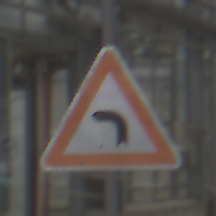
Verkehrszeichen: KurveLinks
Umgebung: Roofed, Special
Tageszeit: Midday
Wetter: Overcast
Licht: Natural
Jahreszeit: NotSpecified
Kontrast: LowContrast